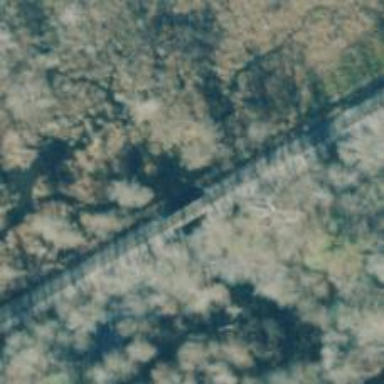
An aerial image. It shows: Bridge over railway line.